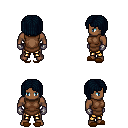
a pixel art fantasy rpg character, male body template, human, dark skin, brown tunic, gold greaves, raven pageboy hairstyle, metal gloves, brown slippers, four views (front, back, left, right), 2x2 character sprite sheet, small pixel art, hard edges, no anti-aliasing